Field crop: maize
Growth stage: 2
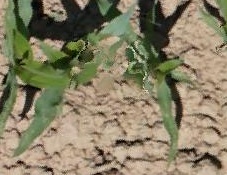
Species: maize